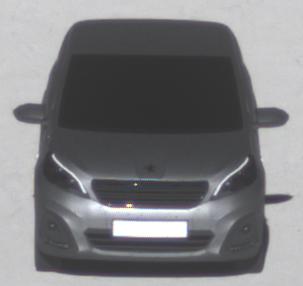
Make: Peugeot
Model: 108 1.0 VTi 68
Detailed model: 108
Model produced from: 2015/03
Model produced until: 2016/10
Doors: 3
Color: gray
Road condition: dry road
Daytime: midday
Contrast: high contrast